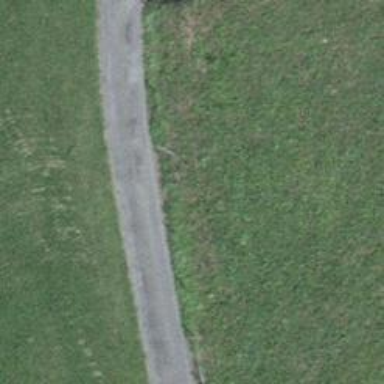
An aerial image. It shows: Service road with grade1 tracktype.